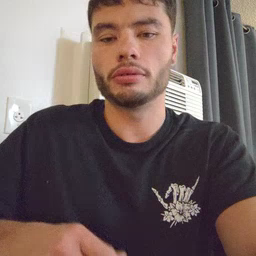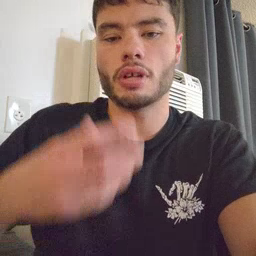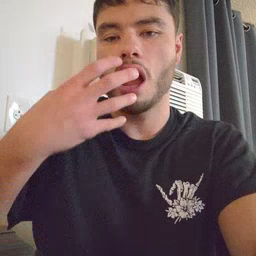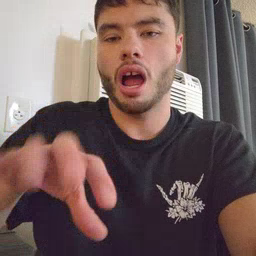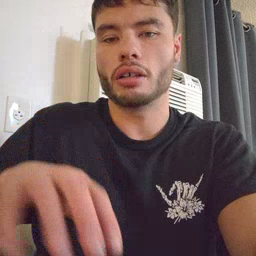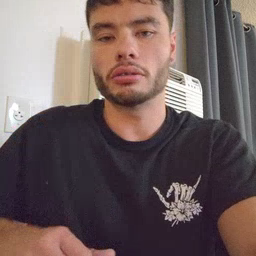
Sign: hot